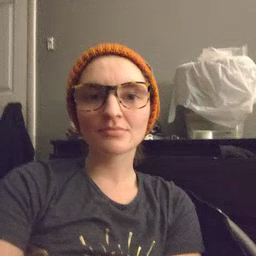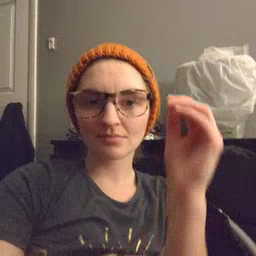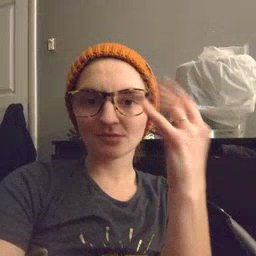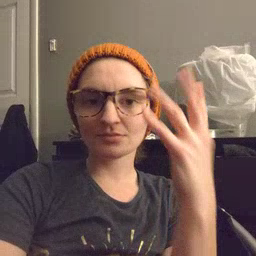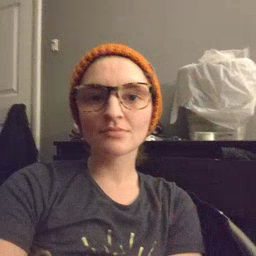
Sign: shower